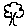
Label: tree